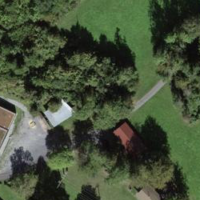
EUNIS habitat code: 55
Species observed at this site:
Clematis vitalba